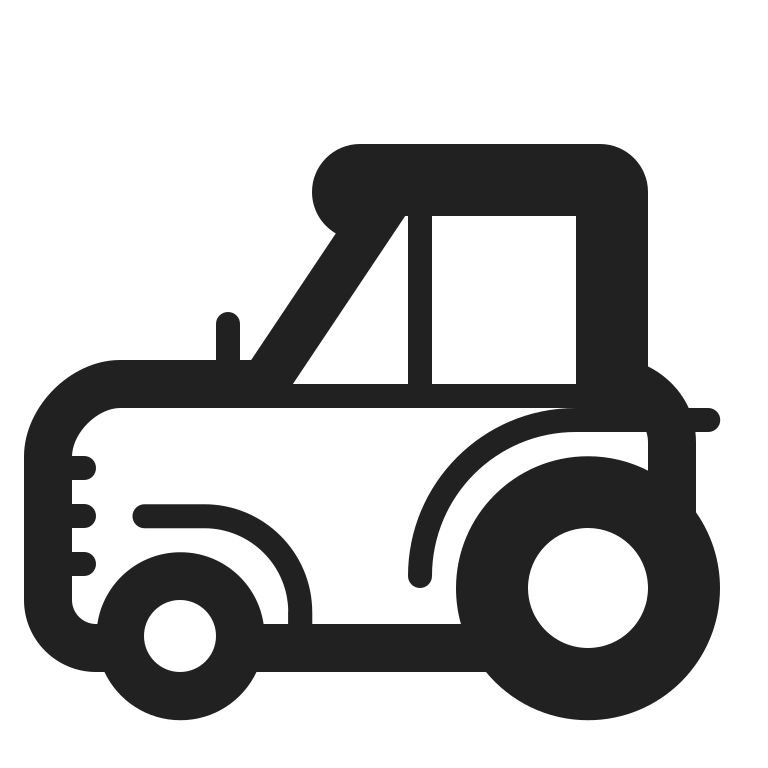
tractor high contrast